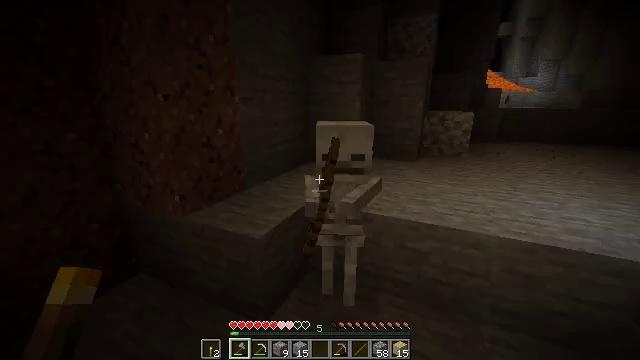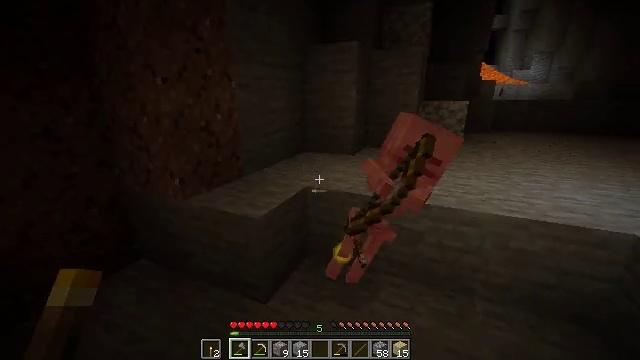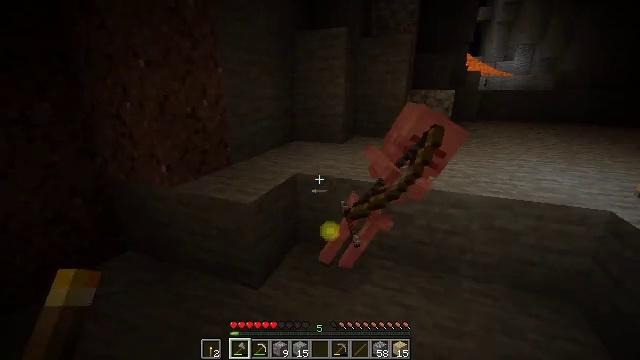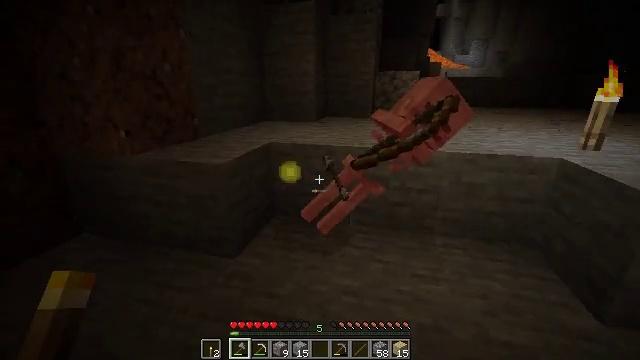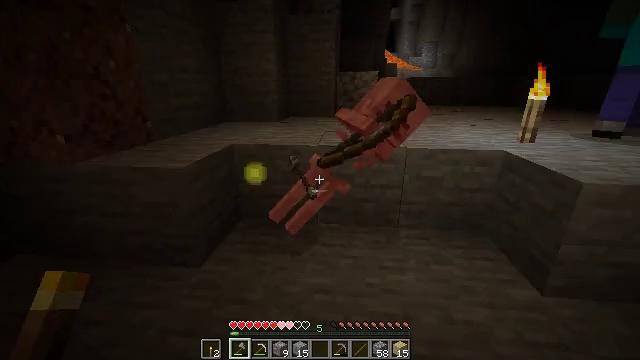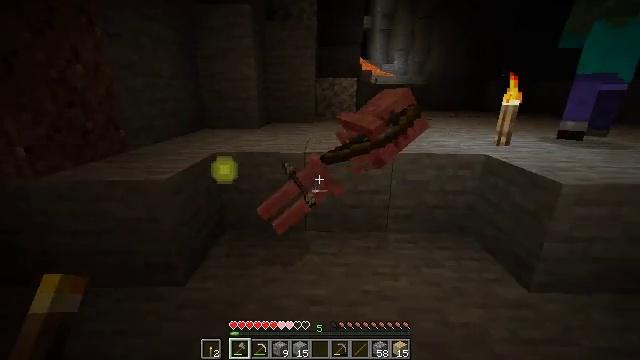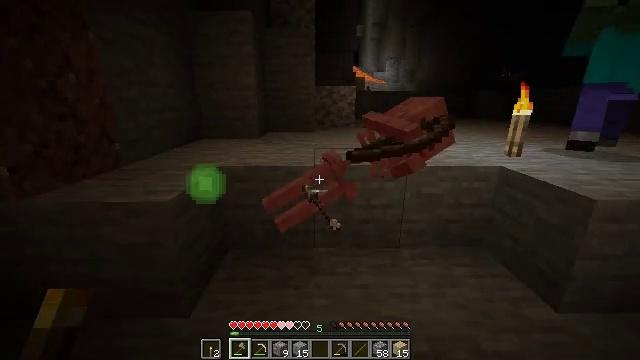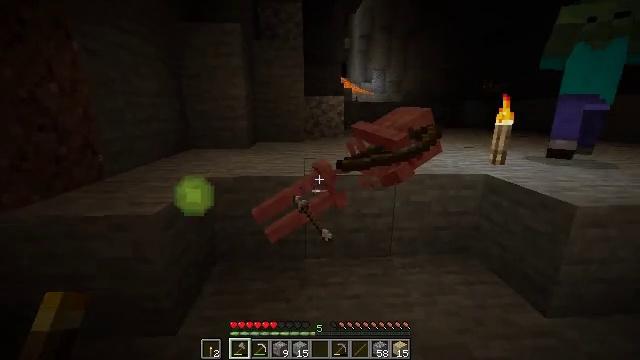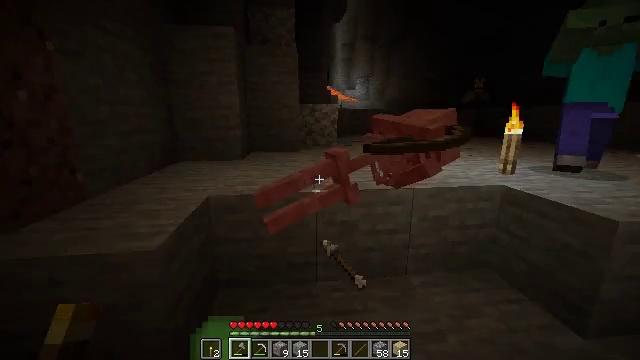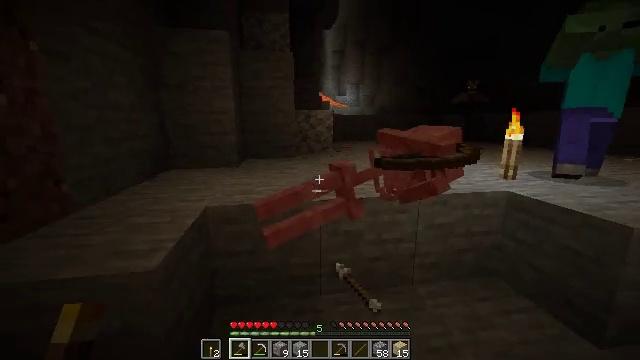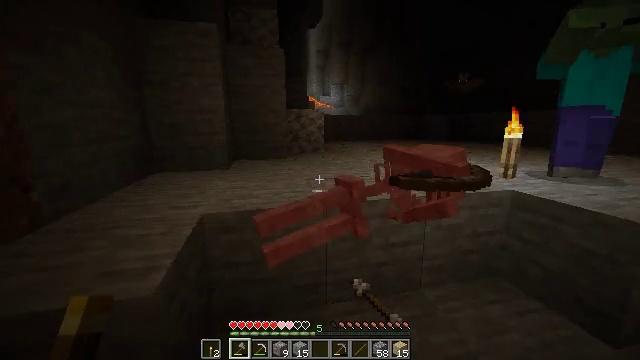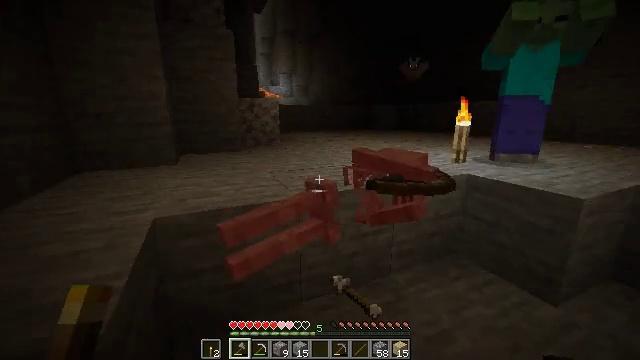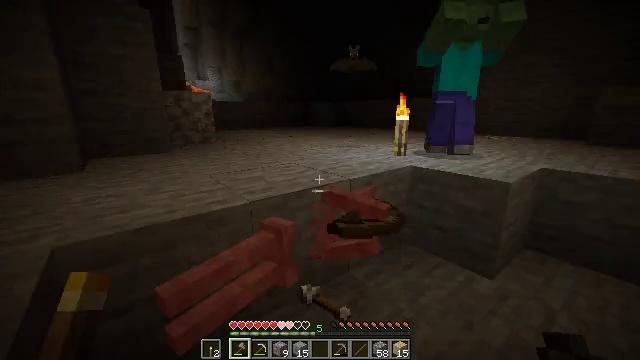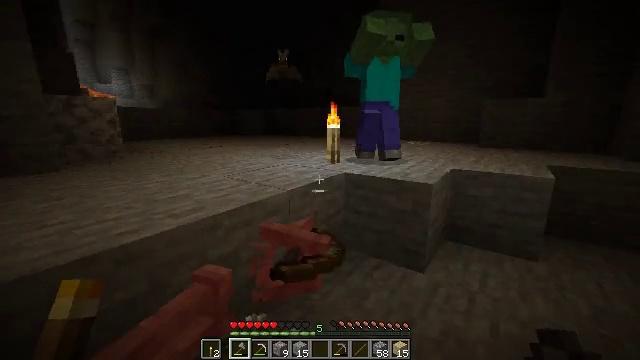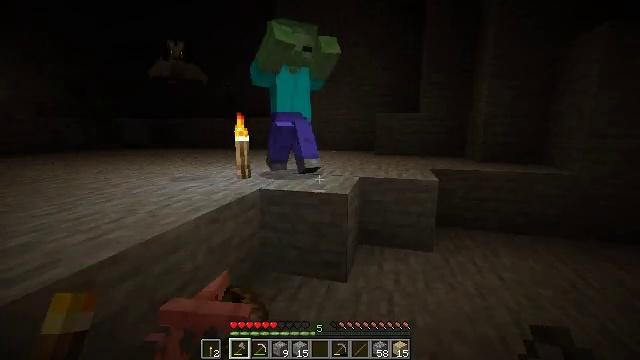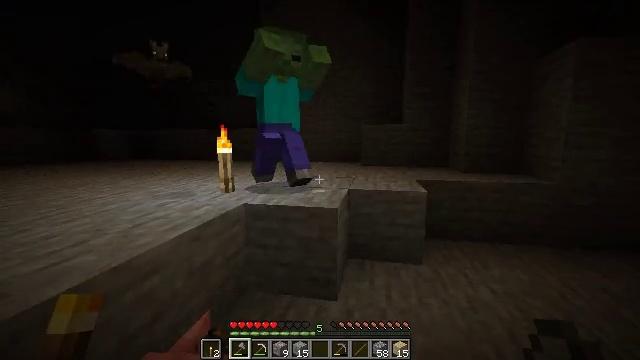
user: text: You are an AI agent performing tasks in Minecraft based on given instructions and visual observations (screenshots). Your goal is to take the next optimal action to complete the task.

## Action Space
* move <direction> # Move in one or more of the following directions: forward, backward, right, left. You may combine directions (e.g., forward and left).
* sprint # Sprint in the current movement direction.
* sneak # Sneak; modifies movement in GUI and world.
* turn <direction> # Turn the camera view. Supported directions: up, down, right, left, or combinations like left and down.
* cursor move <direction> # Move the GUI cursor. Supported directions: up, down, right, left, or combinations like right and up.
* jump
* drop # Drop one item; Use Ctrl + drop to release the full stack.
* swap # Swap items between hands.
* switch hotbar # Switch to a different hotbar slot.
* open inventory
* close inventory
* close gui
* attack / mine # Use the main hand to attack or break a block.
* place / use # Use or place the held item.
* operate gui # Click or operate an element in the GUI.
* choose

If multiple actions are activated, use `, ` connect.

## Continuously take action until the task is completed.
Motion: motion action
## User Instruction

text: Hunt bats in caves.
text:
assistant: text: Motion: move left
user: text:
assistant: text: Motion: move forward and move left, turn right and down
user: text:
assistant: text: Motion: move forward and move left, turn right
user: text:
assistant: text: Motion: move forward and move left, turn right
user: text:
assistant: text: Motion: move forward and move left, turn right and up
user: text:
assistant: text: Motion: move forward and move left, turn right and up
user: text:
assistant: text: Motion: move forward and move left, turn right and up
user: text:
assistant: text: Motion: move forward and move left, turn right and up
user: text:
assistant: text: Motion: move forward and move left, turn right and up
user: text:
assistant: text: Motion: move forward and move left, turn right
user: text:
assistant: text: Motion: move forward and move left, turn right and down
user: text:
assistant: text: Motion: move forward, turn right
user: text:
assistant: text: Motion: move forward, turn right and up
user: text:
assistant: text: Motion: move forward, turn right and up
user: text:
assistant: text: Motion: turn right and up
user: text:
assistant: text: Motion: turn right and up
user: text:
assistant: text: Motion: no_op
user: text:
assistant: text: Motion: move forward, turn right and up
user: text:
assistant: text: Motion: move forward, turn up
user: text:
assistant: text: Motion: turn up
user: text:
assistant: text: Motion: turn up
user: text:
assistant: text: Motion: move back, turn up, attack / mine
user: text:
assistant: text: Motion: move back, attack / mine
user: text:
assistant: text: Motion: move back and move right, attack / mine
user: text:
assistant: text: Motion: move back and move right, attack / mine
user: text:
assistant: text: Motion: move back and move right, attack / mine
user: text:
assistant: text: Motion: no_op